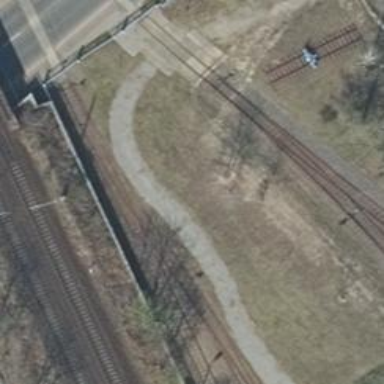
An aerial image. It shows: Railway switch.